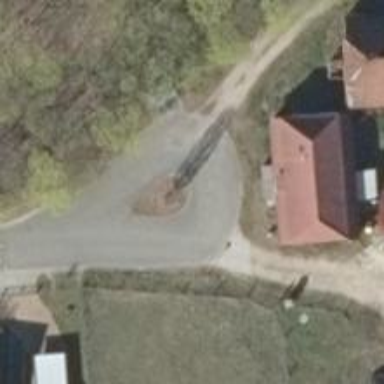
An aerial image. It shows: Paved residential road.